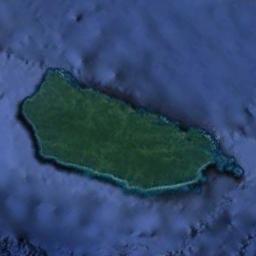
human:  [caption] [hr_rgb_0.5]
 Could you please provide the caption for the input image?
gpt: Many trees are on the island .

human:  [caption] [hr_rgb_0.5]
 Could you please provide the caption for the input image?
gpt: The island with dense vegetation is surrounded by light blue waters .

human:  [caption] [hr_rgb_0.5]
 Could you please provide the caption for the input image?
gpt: There are many islands of different sizes .

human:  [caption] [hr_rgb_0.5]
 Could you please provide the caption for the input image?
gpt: The island of approximately rectangular shape is surrounded by blue sea water with mountains with green vegetation .

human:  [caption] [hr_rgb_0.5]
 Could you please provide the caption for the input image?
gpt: The green island is on a blue sea .